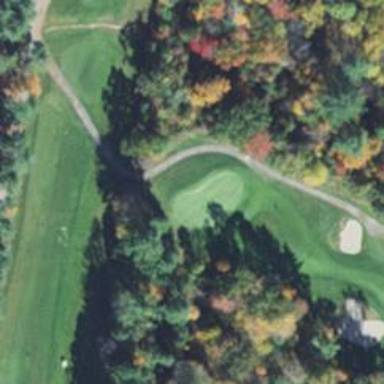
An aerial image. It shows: Path used for both walking and golf.